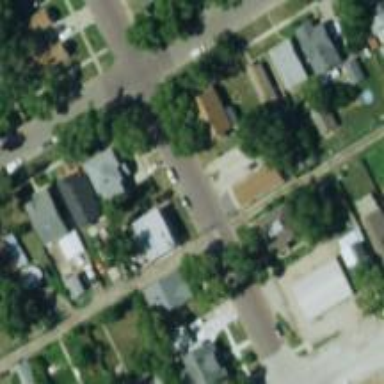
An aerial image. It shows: Alley classified as service road.